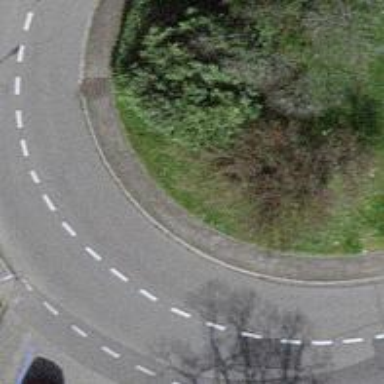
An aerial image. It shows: Asphalt sidewalk.